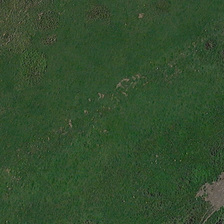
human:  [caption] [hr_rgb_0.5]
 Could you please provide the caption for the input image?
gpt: it is a piece of green meadow .

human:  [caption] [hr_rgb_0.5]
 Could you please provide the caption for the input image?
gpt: it is a piece of green meadow .

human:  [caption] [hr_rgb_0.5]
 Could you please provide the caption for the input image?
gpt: it is a piece of green meadow .

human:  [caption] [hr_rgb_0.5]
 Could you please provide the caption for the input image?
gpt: it is a piece of green meadow .

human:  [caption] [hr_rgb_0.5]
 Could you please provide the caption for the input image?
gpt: it is a piece of green meadow .